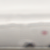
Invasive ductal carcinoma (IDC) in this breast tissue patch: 0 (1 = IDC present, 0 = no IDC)